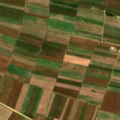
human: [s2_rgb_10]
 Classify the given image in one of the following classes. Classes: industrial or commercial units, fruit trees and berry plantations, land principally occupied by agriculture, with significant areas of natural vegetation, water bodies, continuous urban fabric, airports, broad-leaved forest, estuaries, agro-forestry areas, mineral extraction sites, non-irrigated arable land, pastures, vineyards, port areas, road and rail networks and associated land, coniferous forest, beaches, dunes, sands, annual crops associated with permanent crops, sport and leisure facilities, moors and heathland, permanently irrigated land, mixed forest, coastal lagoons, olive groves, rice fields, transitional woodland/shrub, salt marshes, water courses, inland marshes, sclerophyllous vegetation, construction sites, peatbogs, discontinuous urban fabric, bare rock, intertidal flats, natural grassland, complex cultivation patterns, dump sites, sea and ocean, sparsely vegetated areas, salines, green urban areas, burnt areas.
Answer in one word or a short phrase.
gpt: non-irrigated arable land